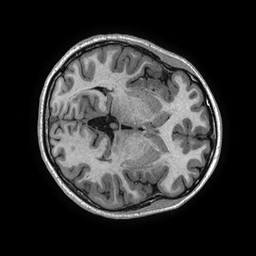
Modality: T1w
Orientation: axial
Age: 23
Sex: female
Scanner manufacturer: ge
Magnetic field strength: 3 T
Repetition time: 0.006952 s
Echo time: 0.00292 s